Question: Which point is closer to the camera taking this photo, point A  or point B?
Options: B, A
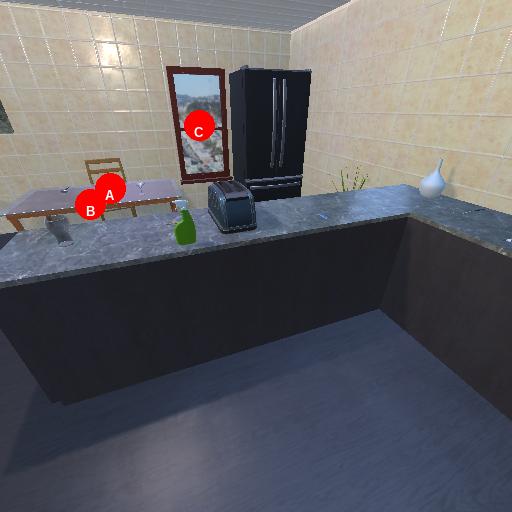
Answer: B